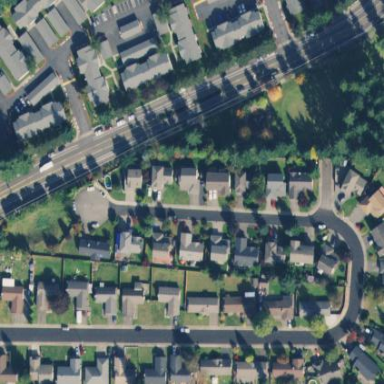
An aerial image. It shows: Residential area within neighborhood.